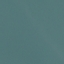
Land use / land cover class: SeaLake